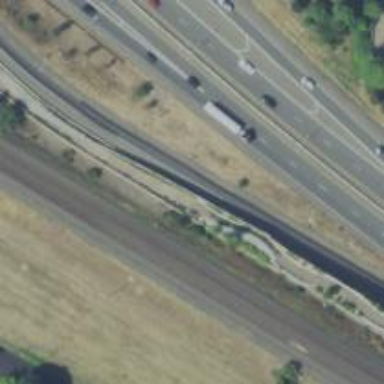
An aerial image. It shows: Connector road categorized as motorway link.